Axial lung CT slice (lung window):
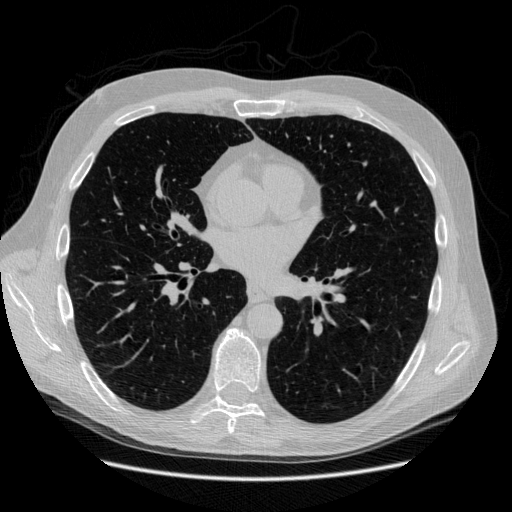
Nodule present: no